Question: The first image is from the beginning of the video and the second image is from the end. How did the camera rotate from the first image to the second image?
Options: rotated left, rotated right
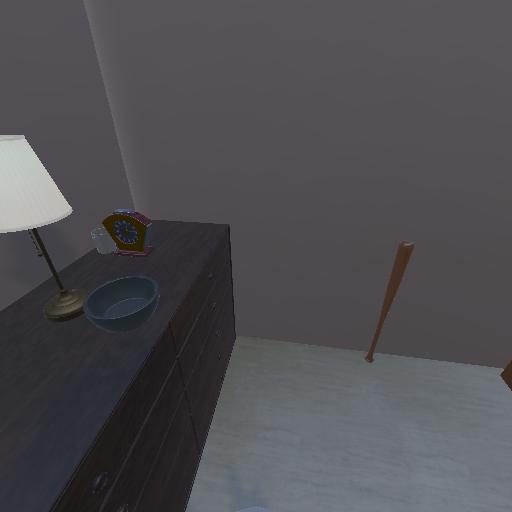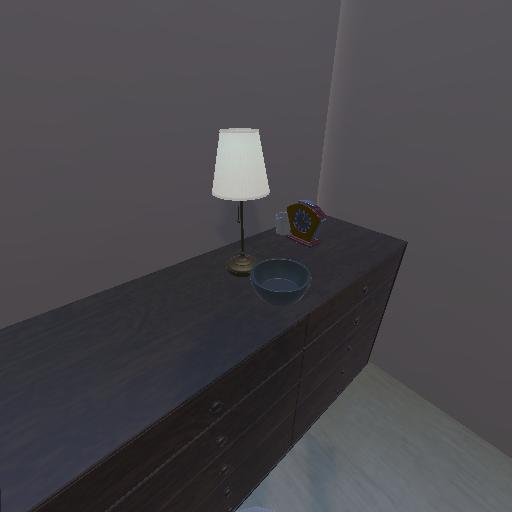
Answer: rotated left